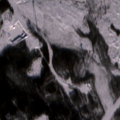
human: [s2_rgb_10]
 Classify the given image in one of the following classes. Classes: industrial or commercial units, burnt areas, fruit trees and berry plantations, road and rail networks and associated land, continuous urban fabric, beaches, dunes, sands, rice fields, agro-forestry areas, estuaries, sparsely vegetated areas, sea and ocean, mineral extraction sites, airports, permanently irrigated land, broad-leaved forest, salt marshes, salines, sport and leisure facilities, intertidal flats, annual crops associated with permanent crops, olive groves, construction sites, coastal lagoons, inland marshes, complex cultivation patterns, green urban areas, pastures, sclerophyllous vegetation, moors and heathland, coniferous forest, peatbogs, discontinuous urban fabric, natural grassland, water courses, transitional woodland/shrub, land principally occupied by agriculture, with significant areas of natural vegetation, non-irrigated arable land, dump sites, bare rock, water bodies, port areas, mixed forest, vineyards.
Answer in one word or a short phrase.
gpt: coniferous forest, mixed forest, transitional woodland/shrub